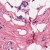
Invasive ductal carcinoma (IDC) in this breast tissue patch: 1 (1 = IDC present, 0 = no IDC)